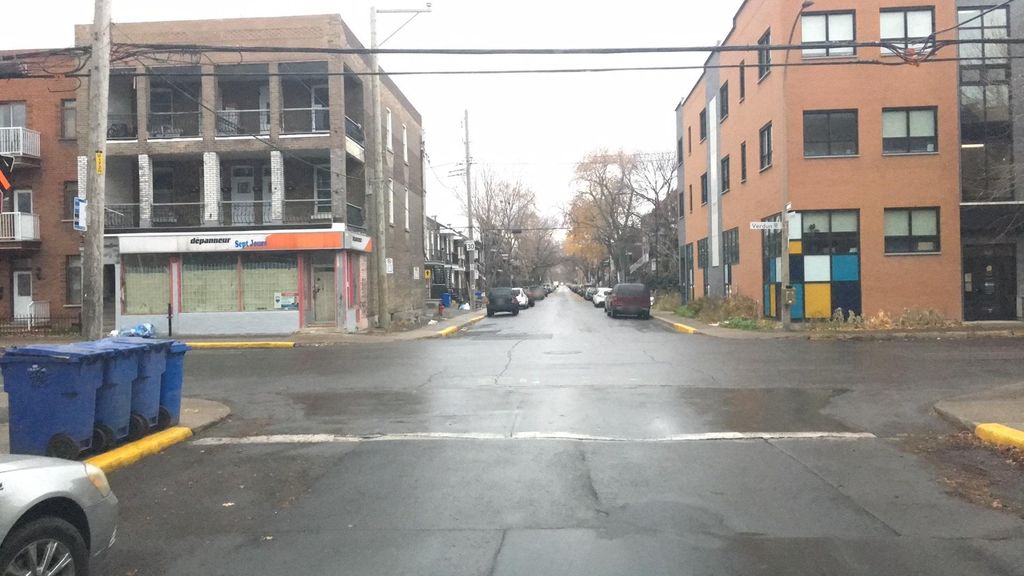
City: montreal